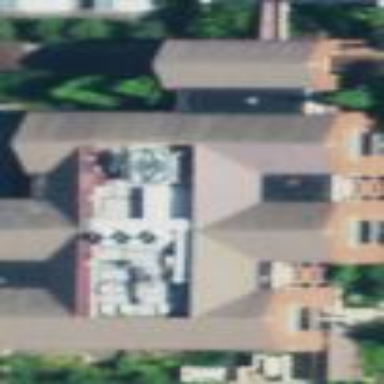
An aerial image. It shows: University building with flat roof.